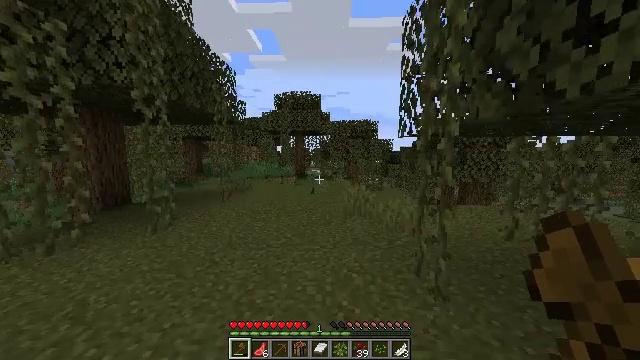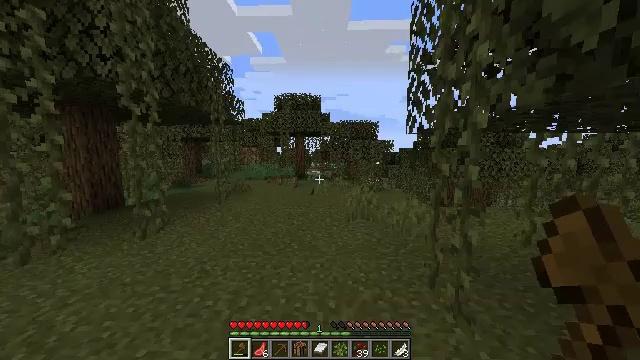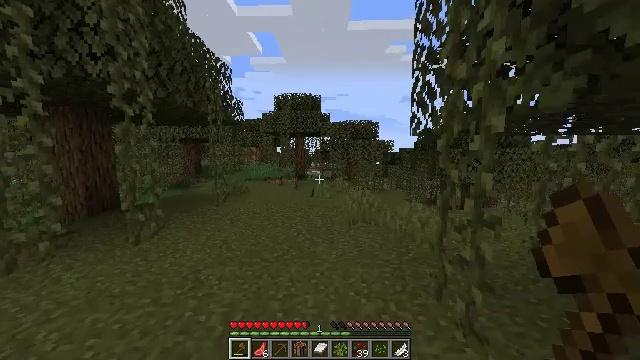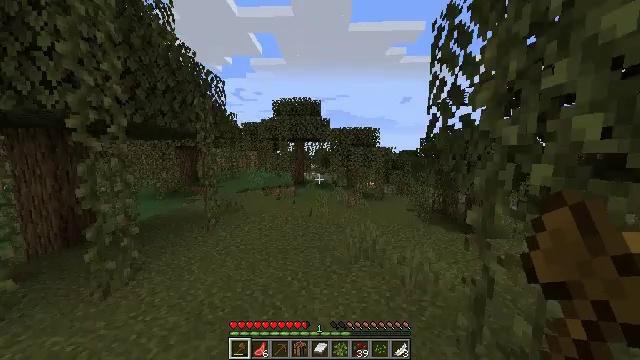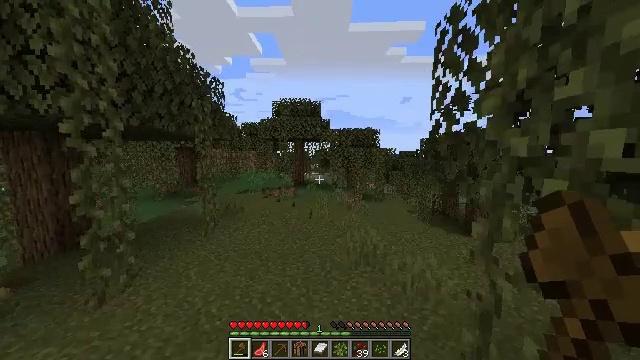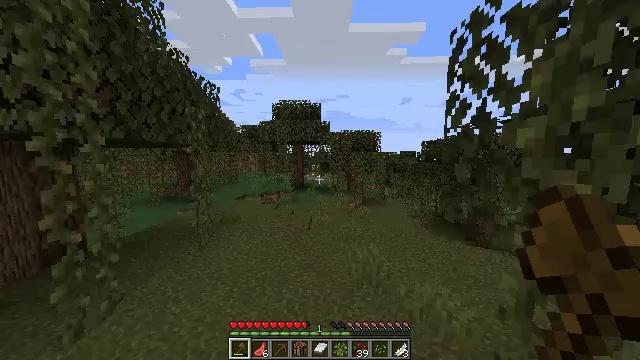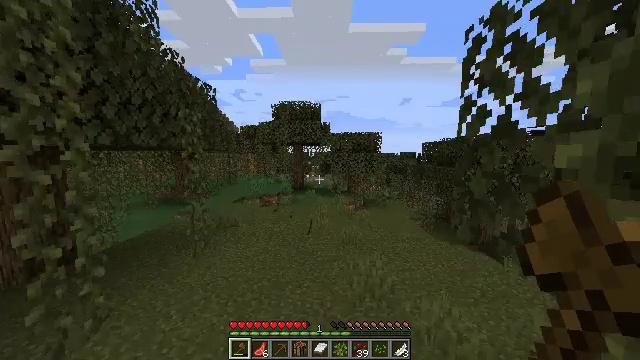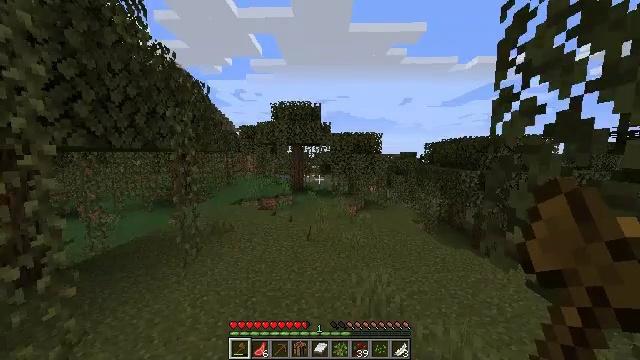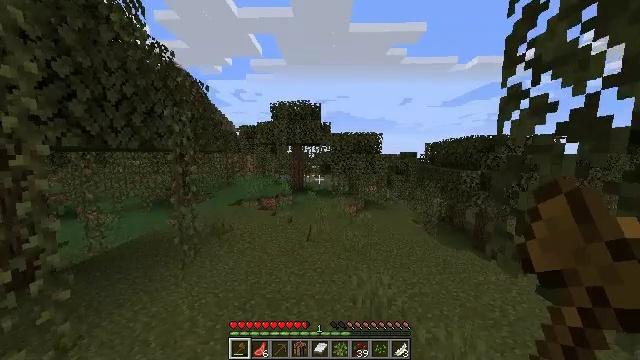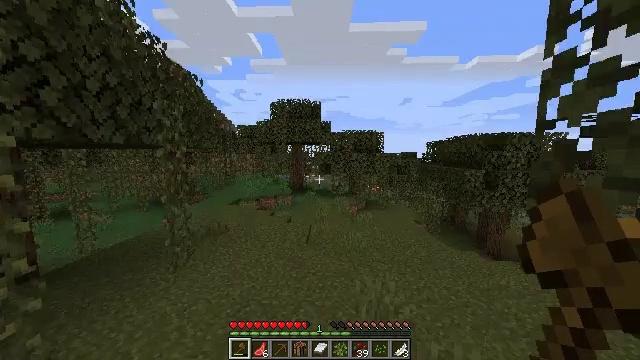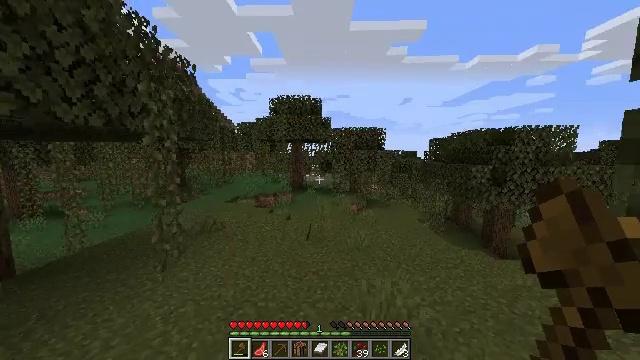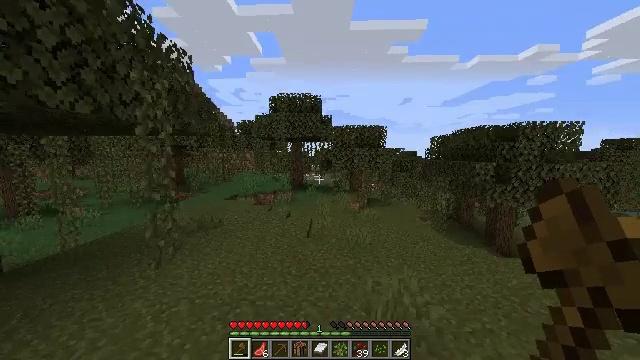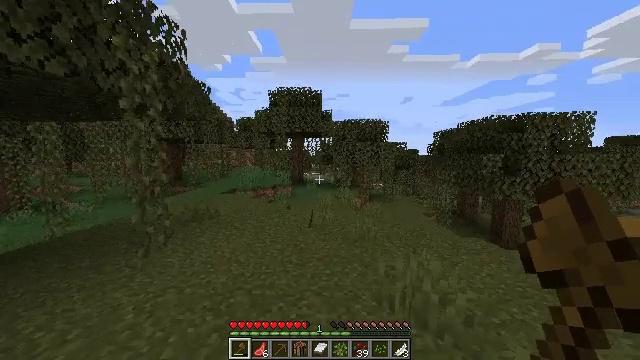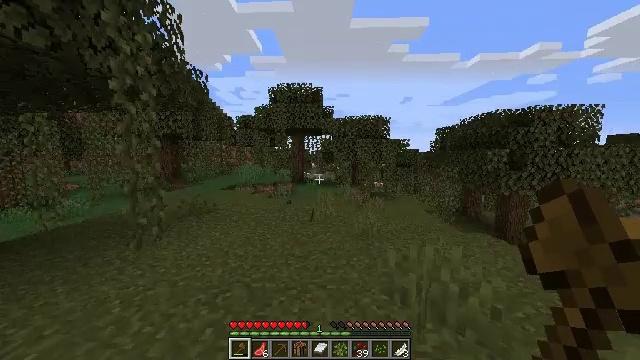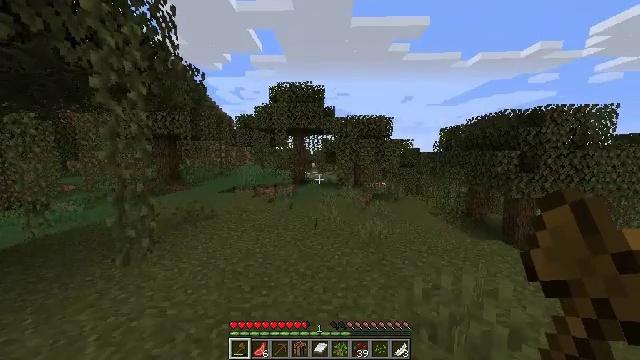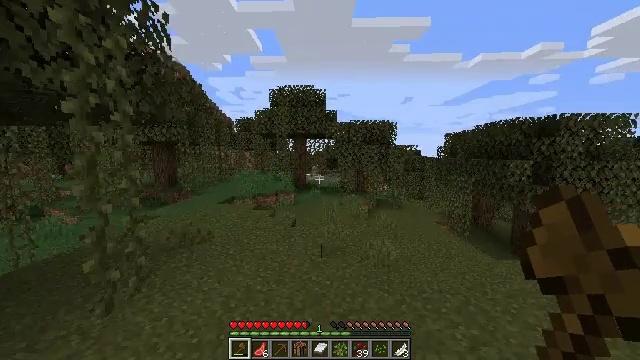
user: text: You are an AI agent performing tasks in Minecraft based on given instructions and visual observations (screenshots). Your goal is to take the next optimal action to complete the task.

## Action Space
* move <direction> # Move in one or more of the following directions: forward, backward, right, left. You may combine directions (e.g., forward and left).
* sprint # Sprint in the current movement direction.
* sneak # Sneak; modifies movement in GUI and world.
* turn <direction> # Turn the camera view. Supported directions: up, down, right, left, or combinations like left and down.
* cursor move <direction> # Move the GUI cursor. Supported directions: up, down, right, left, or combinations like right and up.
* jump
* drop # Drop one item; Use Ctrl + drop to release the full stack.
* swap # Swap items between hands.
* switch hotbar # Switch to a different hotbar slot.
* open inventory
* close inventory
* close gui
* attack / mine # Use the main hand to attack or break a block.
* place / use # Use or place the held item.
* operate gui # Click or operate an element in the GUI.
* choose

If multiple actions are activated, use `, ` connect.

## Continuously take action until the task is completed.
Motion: motion action
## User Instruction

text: Remove red sand to use for crafting or building.
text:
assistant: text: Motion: move forward
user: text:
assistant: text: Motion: move forward, jump
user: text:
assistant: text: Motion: move forward, jump
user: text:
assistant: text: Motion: move forward, jump
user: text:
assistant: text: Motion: move forward, jump
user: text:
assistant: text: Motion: move forward
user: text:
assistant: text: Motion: move forward
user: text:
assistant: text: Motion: move forward
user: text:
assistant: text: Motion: move forward and move left
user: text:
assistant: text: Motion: move forward and move left
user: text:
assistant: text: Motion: move forward and move left
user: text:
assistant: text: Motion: move forward and move left
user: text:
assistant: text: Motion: move forward and move left
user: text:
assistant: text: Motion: move forward and move left, jump
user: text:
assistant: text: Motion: move forward and move left, jump
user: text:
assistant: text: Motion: move forward and move left, jump
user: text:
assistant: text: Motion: move forward and move left, turn right, jump
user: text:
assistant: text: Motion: move forward and move left, turn right and down
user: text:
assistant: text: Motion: move forward and move left, turn right and down
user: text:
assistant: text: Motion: move forward and move left, turn right and down
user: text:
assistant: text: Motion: move forward and move left, turn right
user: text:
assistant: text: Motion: move forward and move left, turn right
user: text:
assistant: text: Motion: move forward and move left
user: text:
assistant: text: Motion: move forward and move left
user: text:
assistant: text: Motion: move forward and move left
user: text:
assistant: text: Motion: move forward and move left, turn right and up
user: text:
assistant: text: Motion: move forward and move left, turn right
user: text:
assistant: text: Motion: move forward and move left, turn right
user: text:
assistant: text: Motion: move forward and move left, turn right
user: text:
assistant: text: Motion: move forward and move left